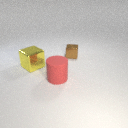
large red rubber cylinder to the right of large yellow metal cube